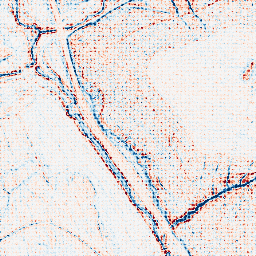
Category: edge_preserving
Decomposition family: anisotropic_diffusion
Decomposition parameters: iterations: 10
kappa: 100
gamma: 0.05
Upsampling method: sinc_blackman
Upsampling parameters: scale: 8
kernel_size: 8
Upsampling scale: 8